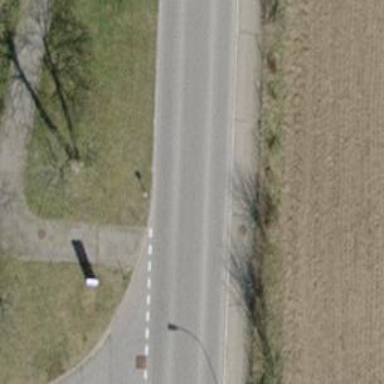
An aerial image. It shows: Grade 1 asphalt path.